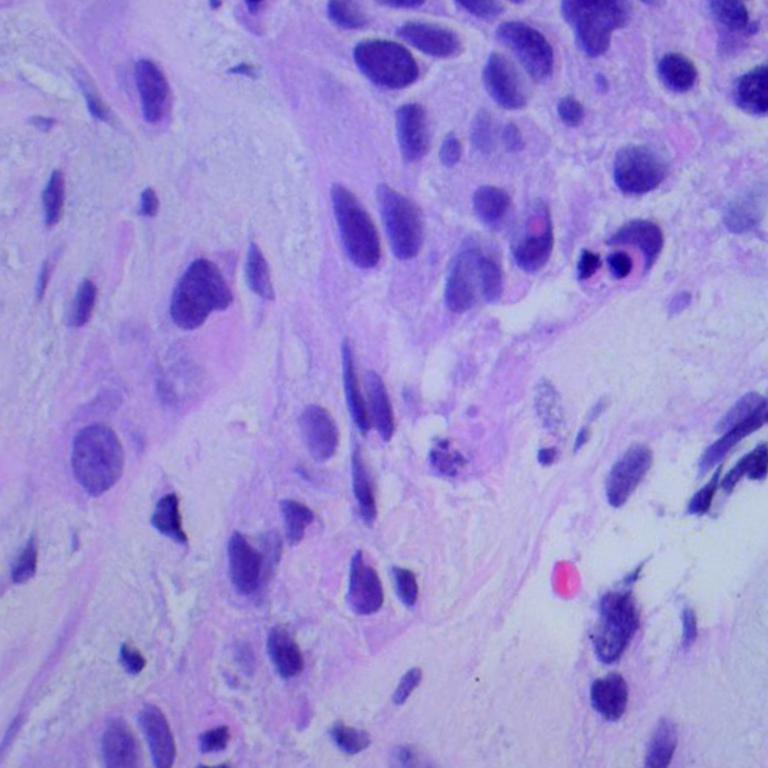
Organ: lung
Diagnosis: squamous carcinomas